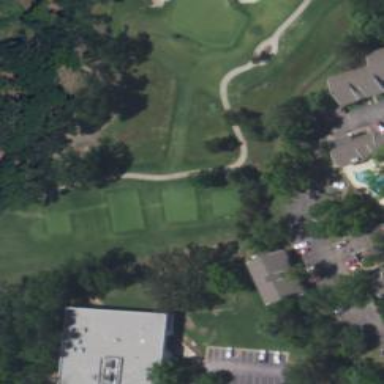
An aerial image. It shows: Service road used as golf cart path.